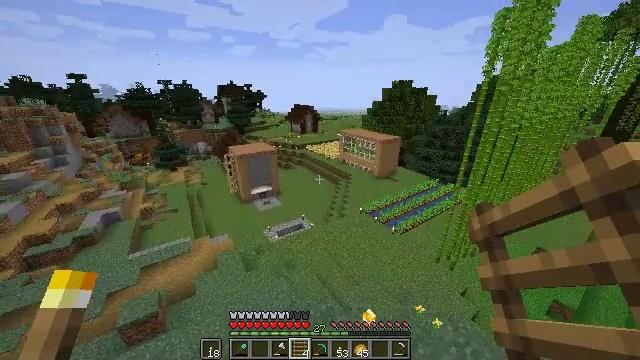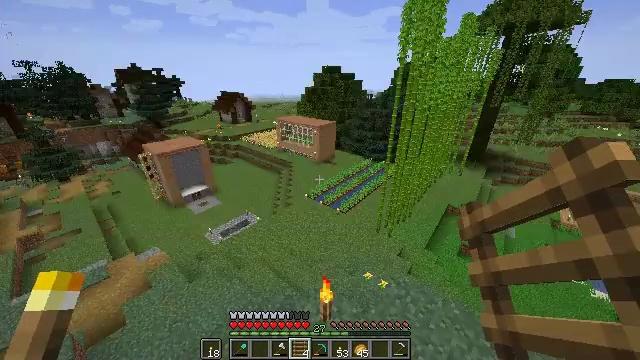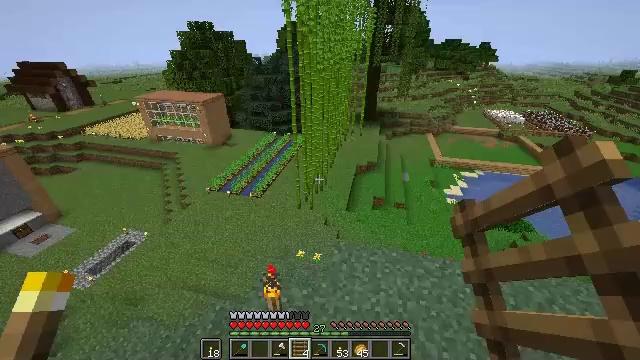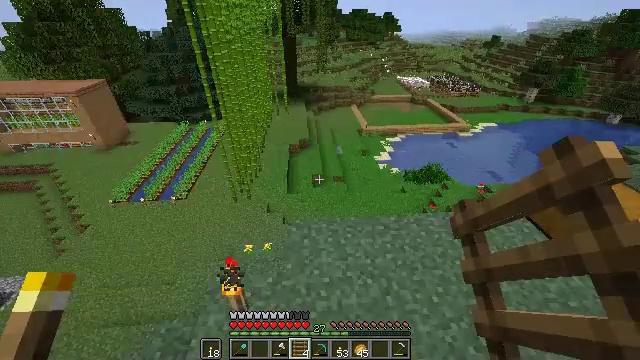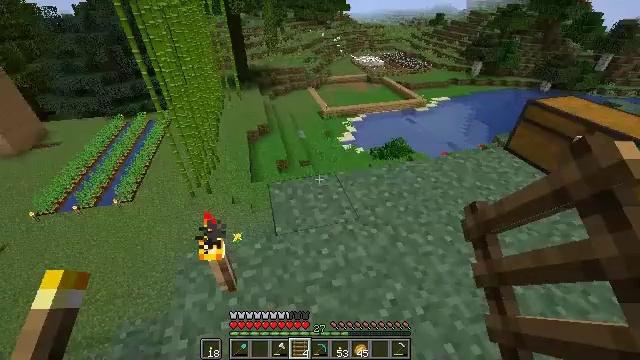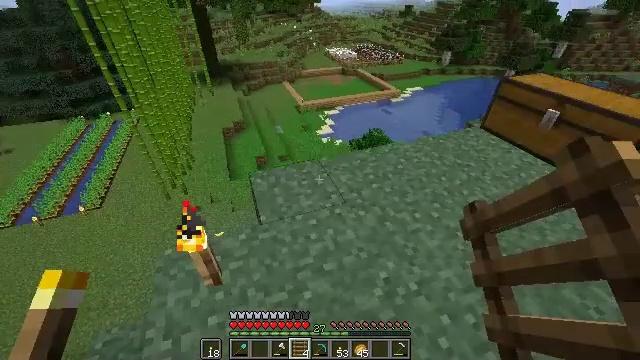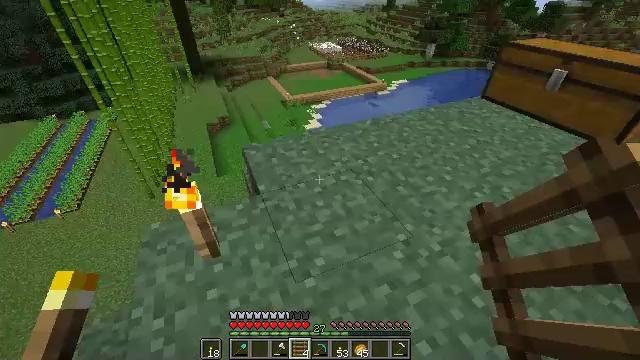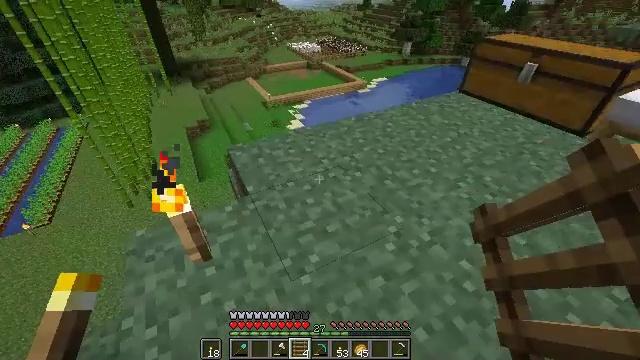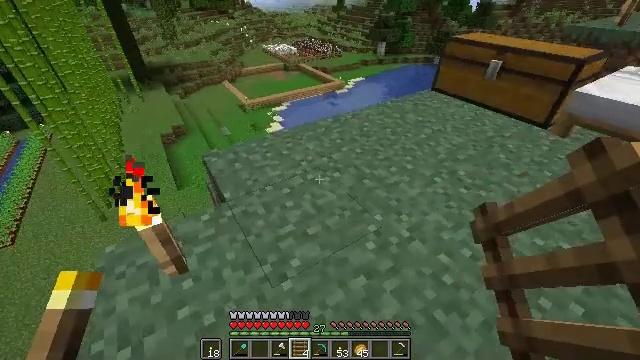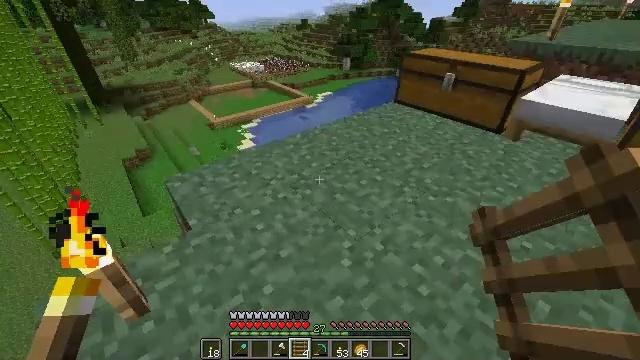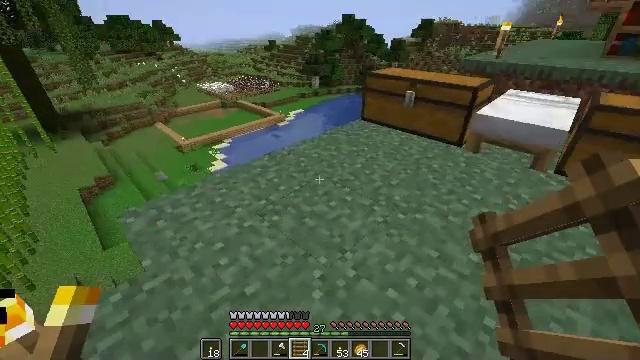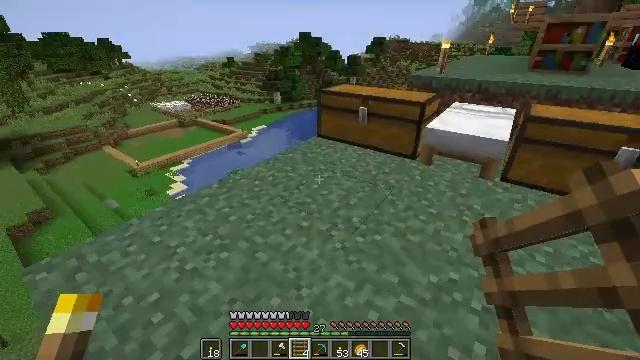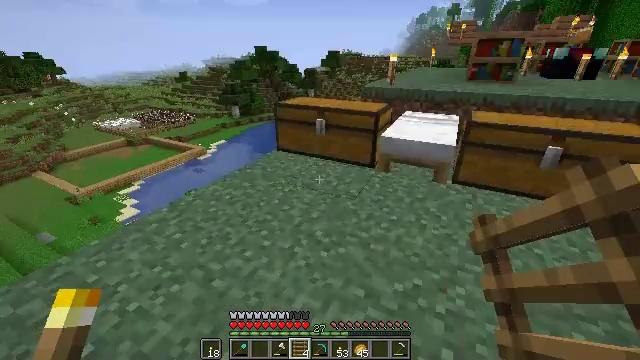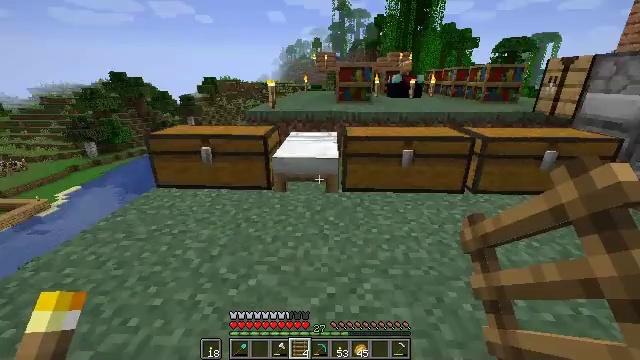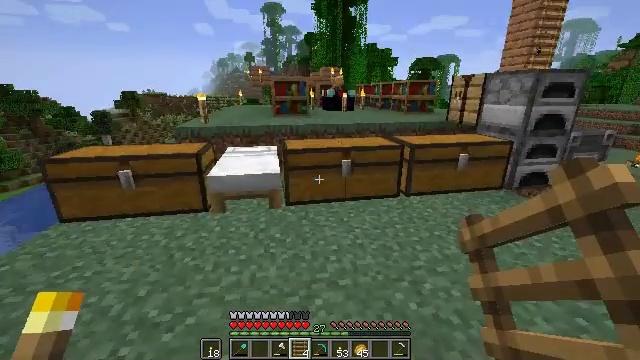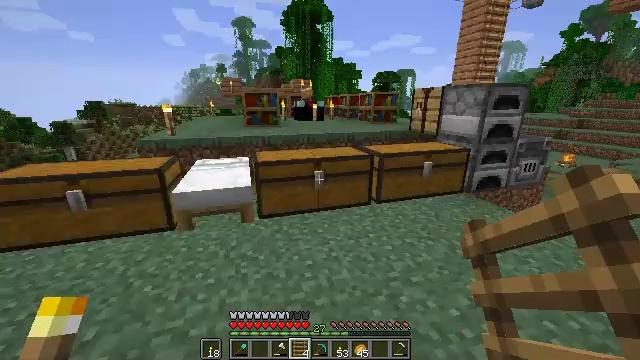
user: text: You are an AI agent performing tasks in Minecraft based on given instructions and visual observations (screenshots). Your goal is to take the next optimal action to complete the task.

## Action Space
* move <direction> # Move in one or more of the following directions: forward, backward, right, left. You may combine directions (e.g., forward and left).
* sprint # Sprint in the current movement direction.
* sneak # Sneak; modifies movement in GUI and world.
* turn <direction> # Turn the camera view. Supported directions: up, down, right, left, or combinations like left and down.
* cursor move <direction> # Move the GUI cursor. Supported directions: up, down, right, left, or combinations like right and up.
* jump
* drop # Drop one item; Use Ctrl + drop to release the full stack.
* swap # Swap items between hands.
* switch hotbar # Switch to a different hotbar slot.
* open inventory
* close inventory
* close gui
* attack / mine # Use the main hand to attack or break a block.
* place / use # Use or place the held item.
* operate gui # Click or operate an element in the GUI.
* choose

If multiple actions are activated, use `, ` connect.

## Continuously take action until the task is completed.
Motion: motion action
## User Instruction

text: Remove the ladder from its position.
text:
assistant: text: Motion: turn right and down
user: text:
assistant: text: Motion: turn right and down
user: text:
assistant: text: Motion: move right, turn right and down
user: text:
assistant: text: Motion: move right, turn right and down
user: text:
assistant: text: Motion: move right, turn right and down
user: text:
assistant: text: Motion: move right, turn right
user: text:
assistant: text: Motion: move right, turn right
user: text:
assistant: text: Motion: move forward and move right, turn right
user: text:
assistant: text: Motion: move forward and move right, turn right and up
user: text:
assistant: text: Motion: move forward and move right, turn right and up
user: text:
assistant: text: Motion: turn right and up
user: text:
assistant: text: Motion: turn right and up
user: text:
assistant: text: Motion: turn right and up
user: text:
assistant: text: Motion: move forward, turn right and up
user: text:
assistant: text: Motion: move forward, turn right and up
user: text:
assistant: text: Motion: move forward, turn right
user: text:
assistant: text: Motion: move forward
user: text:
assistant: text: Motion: move forward, sprint
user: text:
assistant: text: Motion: move forward, sprint
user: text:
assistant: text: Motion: move forward, sprint, turn right
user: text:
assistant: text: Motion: move forward, sprint, turn right
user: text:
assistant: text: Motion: move forward, sprint, turn right
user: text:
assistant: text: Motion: move forward
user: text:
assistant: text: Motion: move forward, jump
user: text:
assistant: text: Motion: move forward, jump
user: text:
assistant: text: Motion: move forward, jump
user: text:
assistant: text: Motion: move forward, jump
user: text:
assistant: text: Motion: move forward, jump
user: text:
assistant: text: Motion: move forward, jump
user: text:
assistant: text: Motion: move forward, jump